Question: I have a chat application. When I send push notification from the 'server', it sends me a 'NSArray' value which I use it to forward user profile with 'NSNumber'.
I printed push notification response with alertview and I added response picture. You can see the response of push notification.
I talked about '"customDictionary"' key. I want to access this ''6297'' value and after I want to convert to 'NSNumber'.
Here is my code:
'''
@property (nonatomic, copy) NSNumber *userID;
NSArray *array = [[[userInfo valueForKey:@"aps"] valueForKey:@"customDictionary"]array];
NSString *myArrayString = [array description];
NSNumberFormatter *format = [[NSNumberFormatter alloc] init];
format.numberStyle = NSNumberFormatterDecimalStyle;
self.userID = [format numberFromString:myArrayString];
'''
userID is returning null. Is anybody can help me ? Thank you.

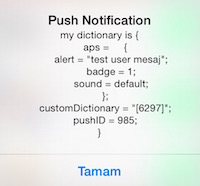
Answer: See your key "aps" give you a dictionary which actually doesn't contain the "customDictionary" key, its outside of your "aps" dictionary. Try the code given below. Good luck!!
'''
NSArray *array = [[userInfo valueForKey:@"customDictionary"] array];
NSString *myArrayString = [array description];
NSNumberFormatter *format = [[NSNumberFormatter alloc] init];
format.numberStyle = NSNumberFormatterDecimalStyle;
self.userID = [format numberFromString:myArrayString];
'''